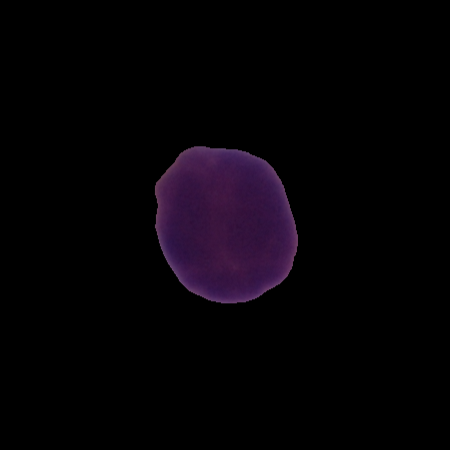
Label: healthy